Question: Is it possible for me to add a customised upload button, like in below screenshot..
When Clicked on upload and you choose a image, a dropdown appears,
How is it done? I would like add a couple of fields and some check box like in the site
for demo http:/foodspotting.com
Is there a Jquery plugin available for this?

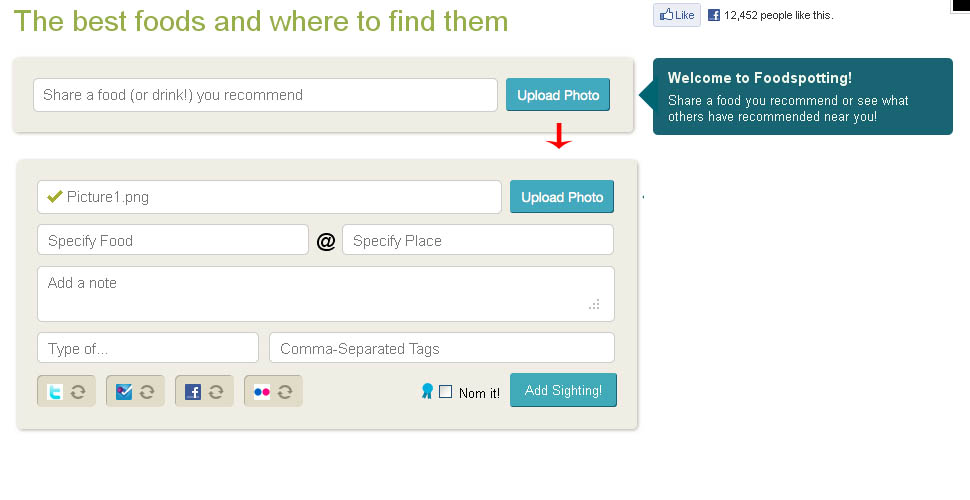
Answer: Try uploadify Jquery plugin ...
<URL>
Here u will need to use onSelect option
"The onSelect option allows you to run a custom function for each file when being added to the queue. The default function creates a new queue item for the file and places it in the queue. If the custom function returns false, the default function will not run."
<URL>
Let me know if it works